Question: Is there a way to solve this? I'm new at this and I don't understand... I tried to fix this with other posts, but I have no idea...
'''
public uint AddAllItemsByDefindex (int defindex, uint numToAdd = 0)
'''
the error "Default parameter specifiers are not permitted" appears at the "=" symbol.
If you need to know something else from the code to help me:
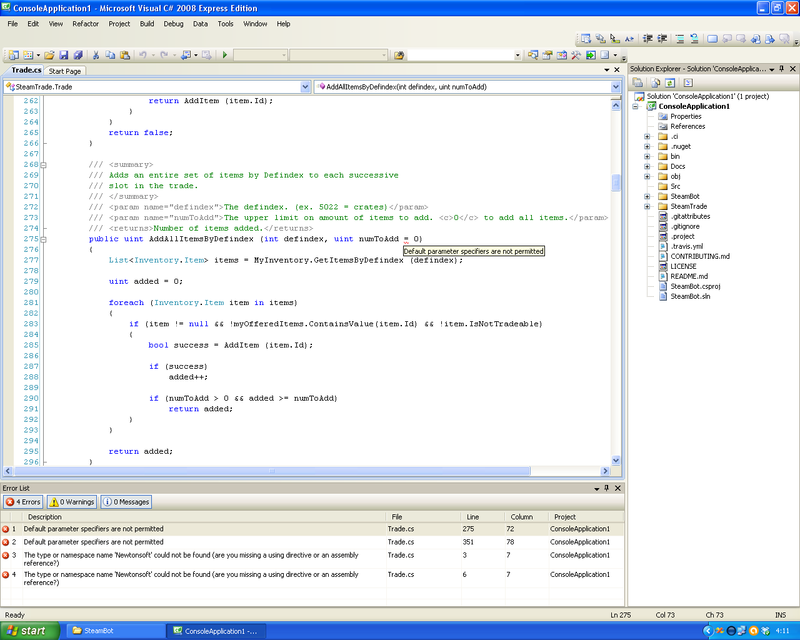
Answer: Default parameters are only allowed as of C# 4.0. The screenshot shows you are using Visual Studio 2008, which works with .NET 2.0 - 3.5.
Make sure you compile against .NET 4.0 (you need to get VS2010 or higher), or create a overload of the function:
'''
public uint AddAllItemsByDefindex (int defindex, uint numToAdd)
{
// Use defindex and numToAdd
}
public uint AddAllItemsByDefindex (int defindex)
{
return AddAllItemsByDefindex(defindex, 0);
}
'''